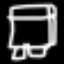
Label: bed